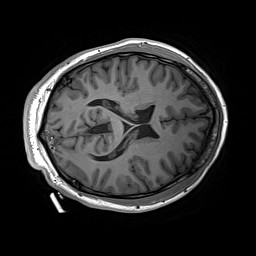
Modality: T1w
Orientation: axial
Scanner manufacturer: siemens
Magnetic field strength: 3 T
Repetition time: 2.2 s
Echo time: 0.00244 s